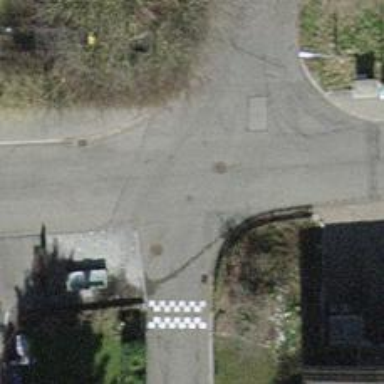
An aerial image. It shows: Residential road with asphalt surface. Sidewalk is present on the left side.